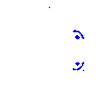
Particle: proton